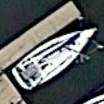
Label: civil